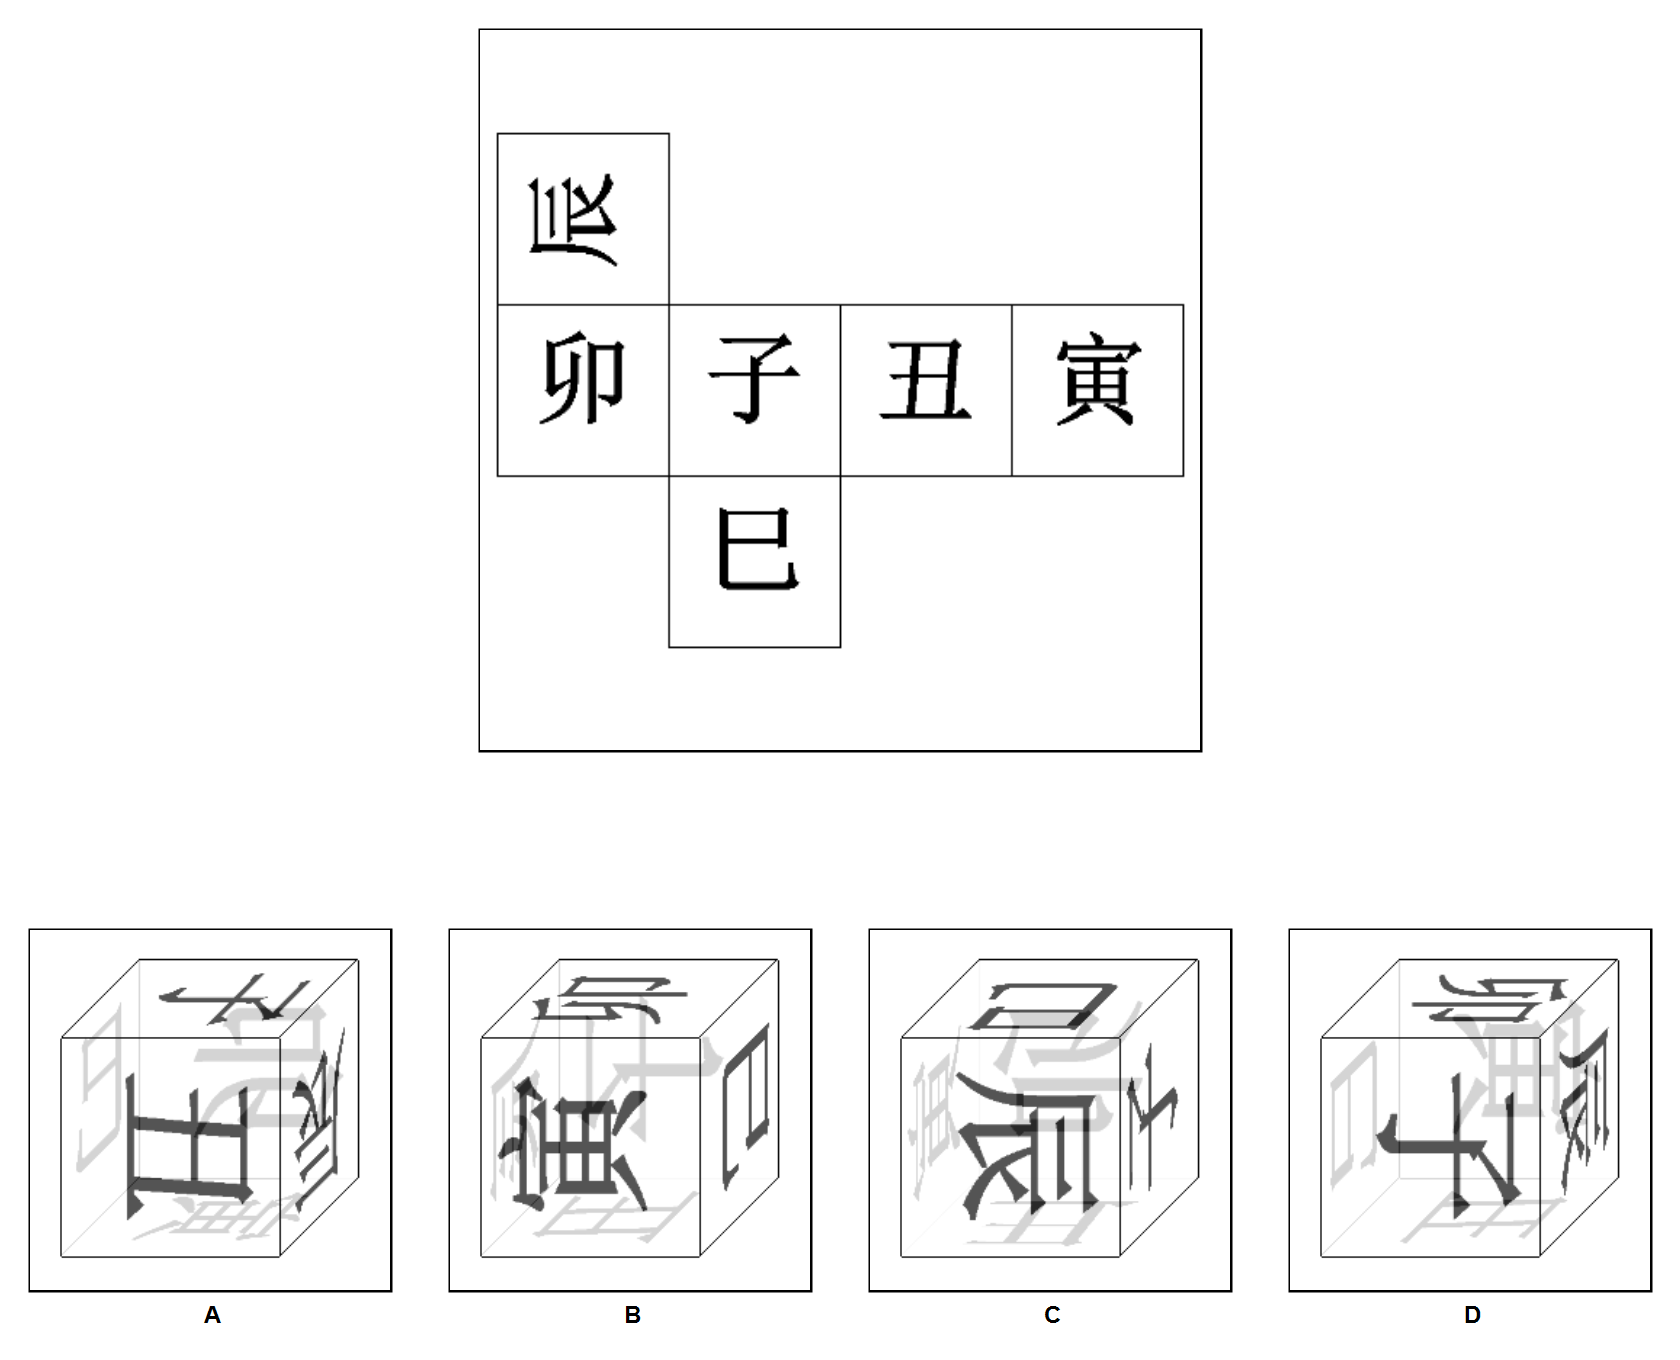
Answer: C